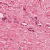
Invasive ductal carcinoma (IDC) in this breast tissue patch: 1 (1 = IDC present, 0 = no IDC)